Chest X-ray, PA view. Patient: 54 years old, sex M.
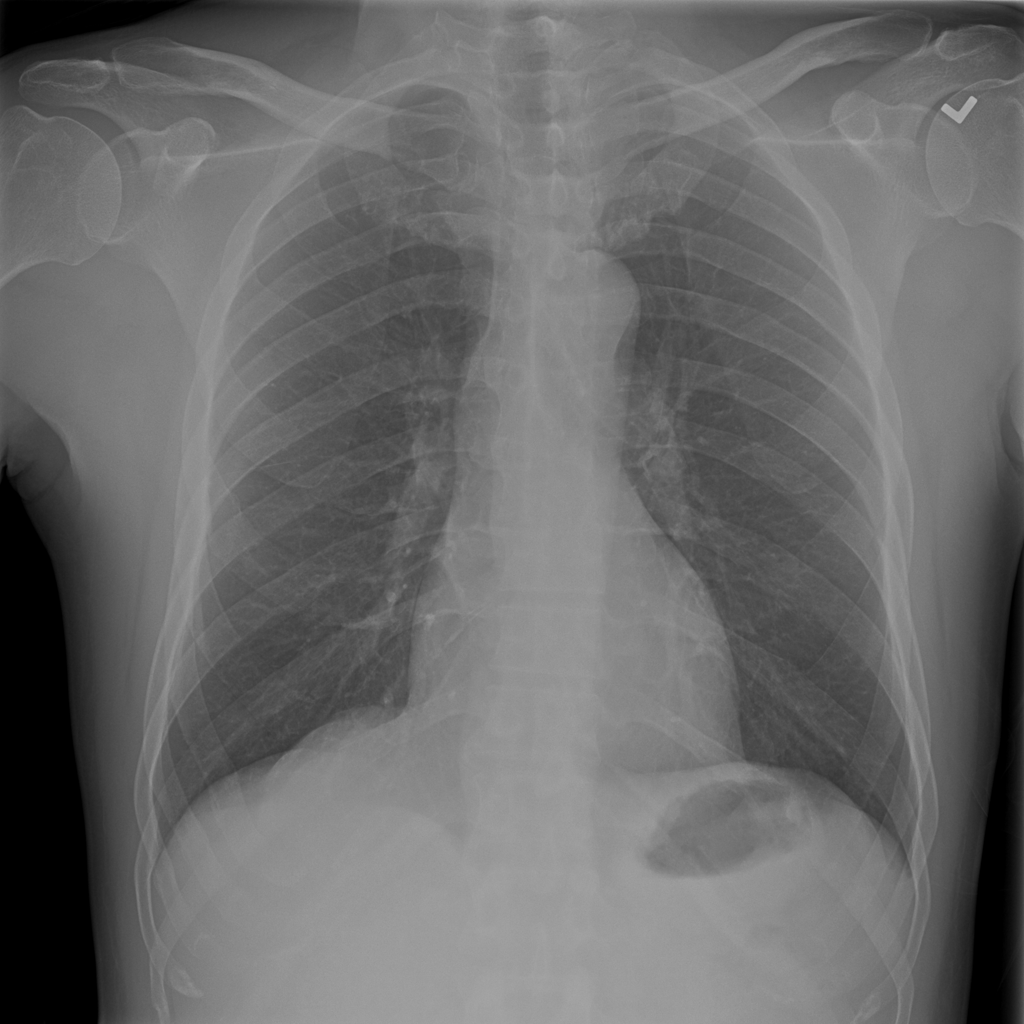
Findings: No Finding